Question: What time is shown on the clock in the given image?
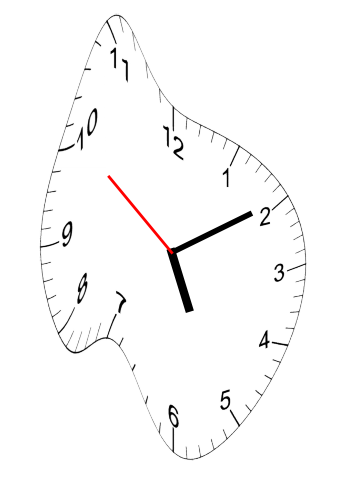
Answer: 05:09:51